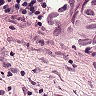
Metastatic tissue present: yes